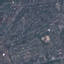
Label: Residential